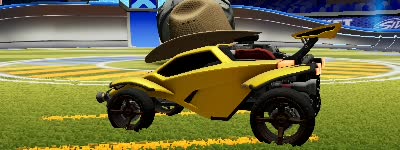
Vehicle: octane